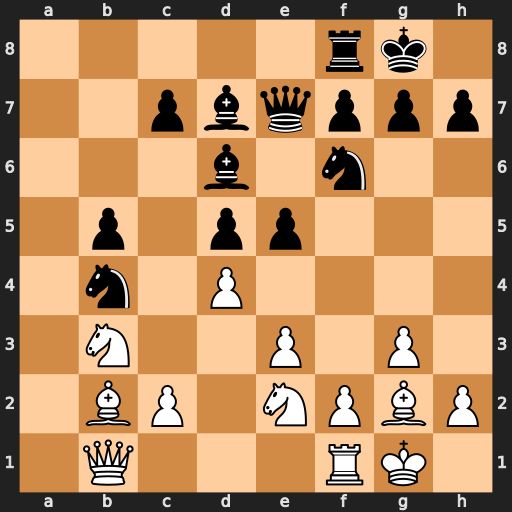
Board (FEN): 5rk1/2pbqppp/3b1n2/1p1pp3/1n1P4/1N2P1P1/1BP1NPBP/1Q3RK1
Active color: w
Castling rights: -
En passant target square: -
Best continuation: dxe5 Bxe5 Bxe5 Qxe5 Nc5